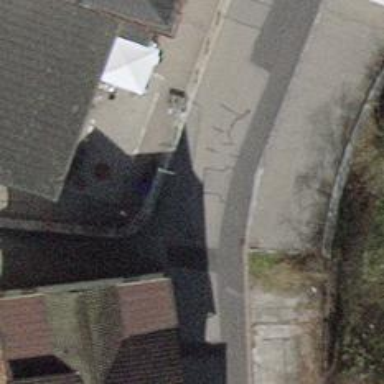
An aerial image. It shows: Service road with paved surface.